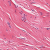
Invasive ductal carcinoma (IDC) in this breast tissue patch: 0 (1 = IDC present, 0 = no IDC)